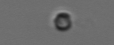
Label: nanoplankton_mix